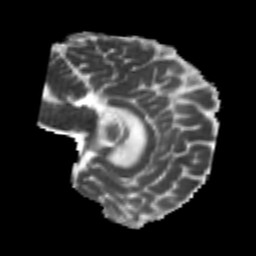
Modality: MD
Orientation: sagittal
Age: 26
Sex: male
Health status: healthy
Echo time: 0.074 s